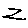
Label: zigzag